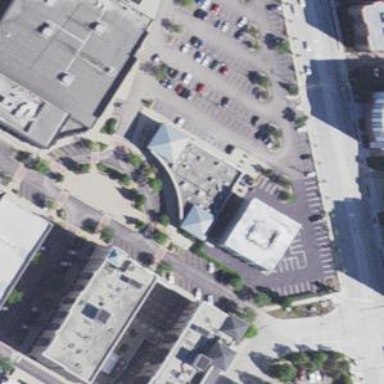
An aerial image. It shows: Retail building.